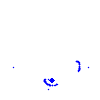
Particle: kaon